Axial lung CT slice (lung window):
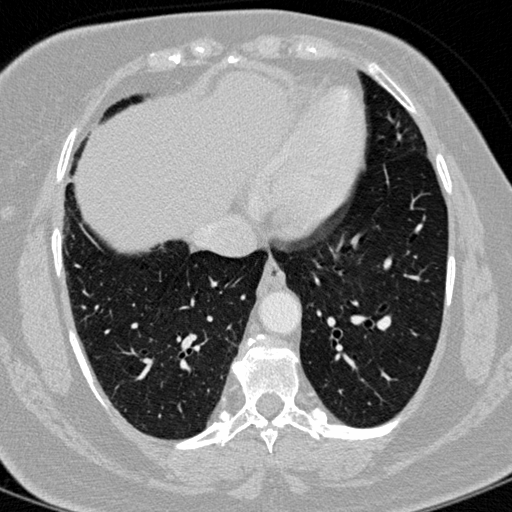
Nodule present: no